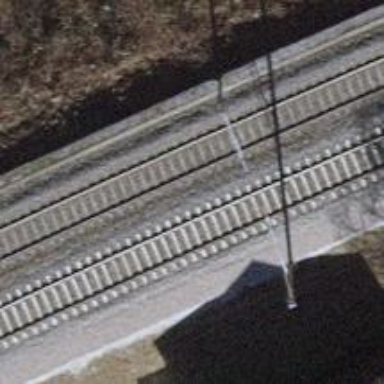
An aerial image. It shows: Railway track with contact lines for electrification.